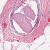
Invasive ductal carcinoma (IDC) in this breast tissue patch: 0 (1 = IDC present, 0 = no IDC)